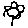
Label: flower